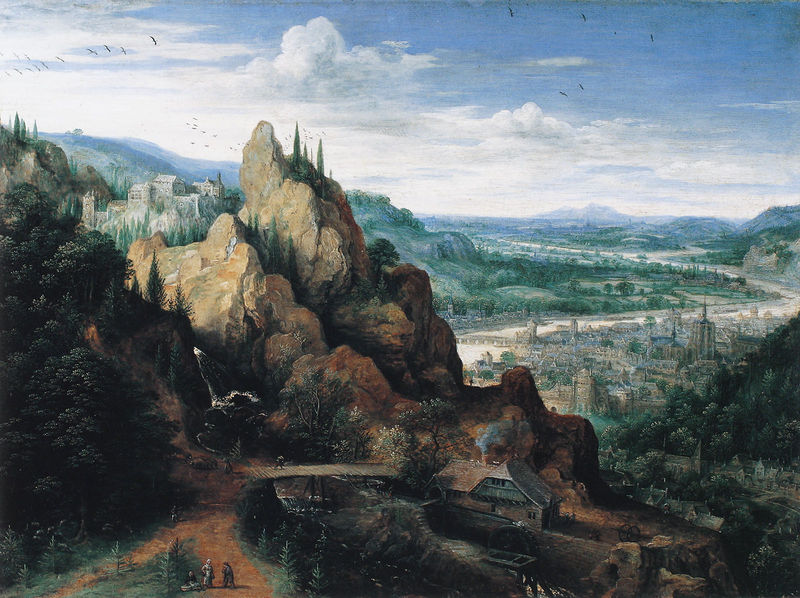
Titel: Gebirgige Landschaft mit Wasserfall und Mühle
Künstler: Lucas van Valckenborch
Institution: Vaduz, Fürstliche Sammlung Liechtenstein
Schlagwörter: baum, berg, blau, felsen, gemälde, himmel, mann, schatten, vogel, wasser, wolken, bäume, fluss, frauen, landschaft, menschen, stadt, ufer, frau, licht, männer, straße, weiss, ausblick, haus, weg, bach, häuser, hügel, mühle, vögel, brücke, kirche, figur, kind, wald, wasserfall, bauern, fels, mauer, hof, rast, figuren, aufsicht, kirchen, burg, festung, stadtmauer, hasu, brücken, bildpersonal, felsen haus fluss landschaft